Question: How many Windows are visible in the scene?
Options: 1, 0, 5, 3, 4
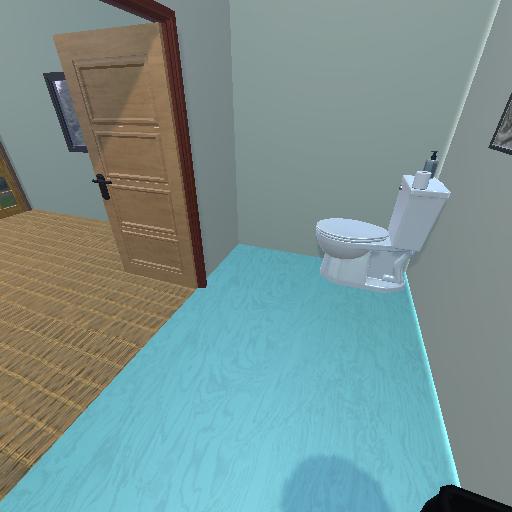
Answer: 1